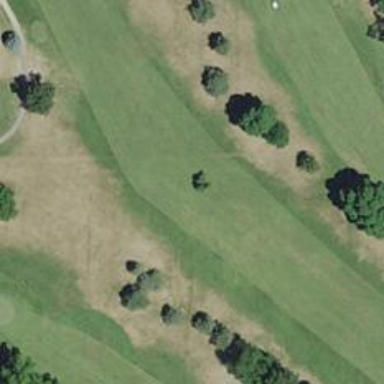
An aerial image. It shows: Golf hole.